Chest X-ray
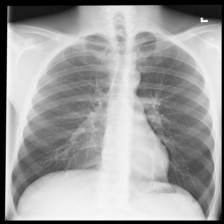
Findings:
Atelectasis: negative
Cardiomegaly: negative
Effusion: negative
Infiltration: negative
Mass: negative
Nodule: negative
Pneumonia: negative
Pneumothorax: negative
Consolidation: negative
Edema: negative
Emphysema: negative
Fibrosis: negative
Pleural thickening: negative
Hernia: negative